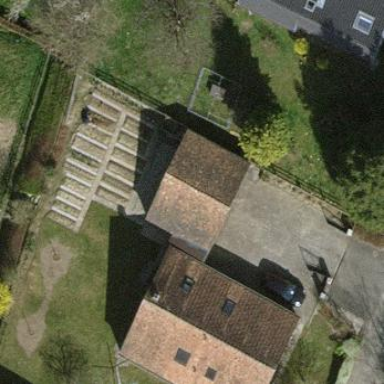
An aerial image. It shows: Garage.